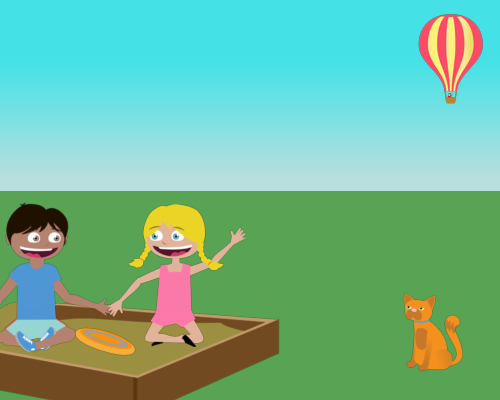
small air balloon in the right corner and a medium cat on the right looking at left and medium sand box on the left bottom and happy boy sitting his arms out horizontally left and right he is looking at right and at left corner in sandbox girl sits on the right of sandbox happy her right arm up looking to the left and orange frisbee between boy and the girl in the sandbox